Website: ulta-beauty
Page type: store-pickup
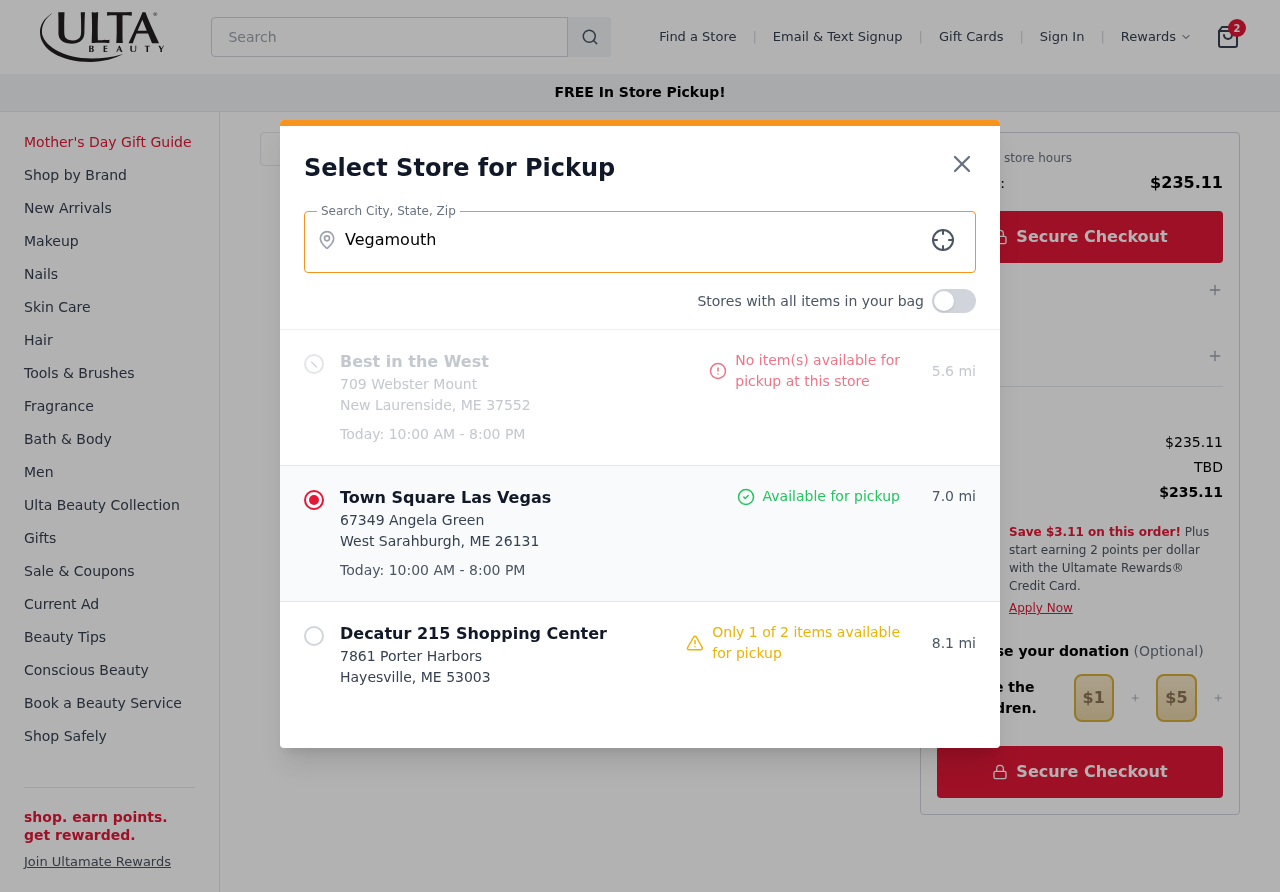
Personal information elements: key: PII_CITY
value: Vegamouth
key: PII_LOCATION1_CITY_STATE_ZIP
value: New Laurenside, ME 37552
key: PII_LOCATION1_NAME
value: Best in the West
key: PII_LOCATION1_STREET
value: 709 Webster Mount
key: PII_LOCATION2_CITY_STATE_ZIP
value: West Sarahburgh, ME 26131
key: PII_LOCATION2_NAME
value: Town Square Las Vegas
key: PII_LOCATION2_STREET
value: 67349 Angela Green
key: PII_LOCATION3_CITY_STATE_ZIP
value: Hayesville, ME 53003
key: PII_LOCATION3_NAME
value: Decatur 215 Shopping Center
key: PII_LOCATION3_STREET
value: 7861 Porter Harbors
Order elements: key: ORDER_NUM_ITEMS
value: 2
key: ORDER_TOTAL
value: $235.11
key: ORDER_SUBTOTAL
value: $235.11
Search elements: key: HEADER_SEARCH
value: Search
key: SEARCH_STORE_LOCATION
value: Vegamouth